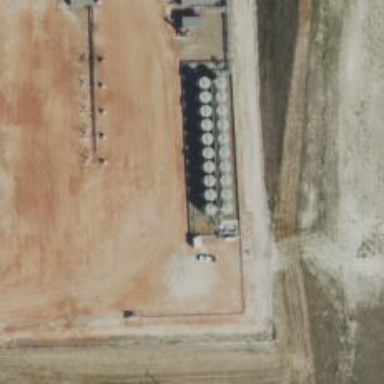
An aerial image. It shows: Storage tank that is man-made.